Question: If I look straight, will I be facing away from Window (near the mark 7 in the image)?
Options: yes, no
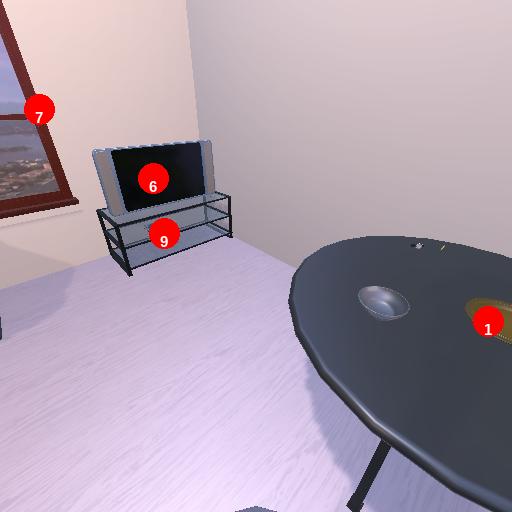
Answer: yes